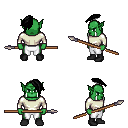
a pixel art fantasy rpg character, male body template, orc, green skin, white long-sleeve shirt, white pants, black long mohawk hairstyle, black shoes, spear, four views (front, back, left, right), 2x2 character sprite sheet, small pixel art, hard edges, no anti-aliasing